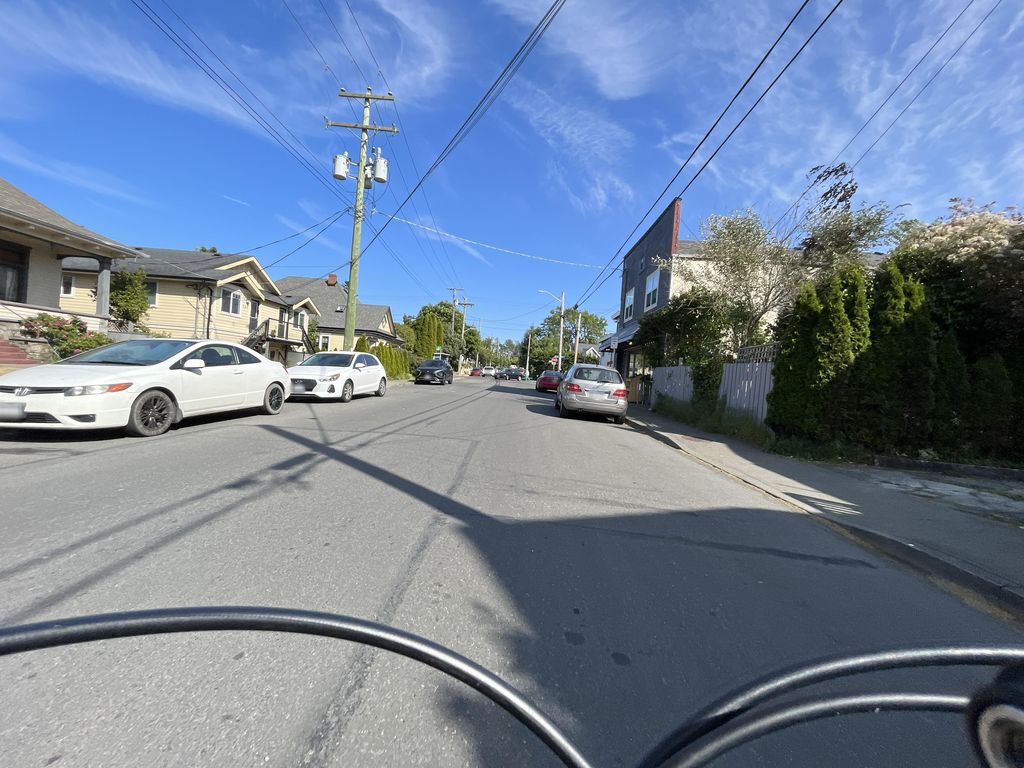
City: victoria